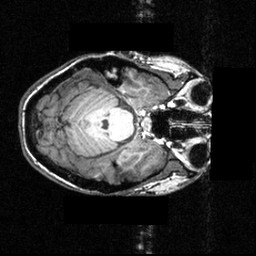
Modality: T1w
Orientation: axial
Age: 26
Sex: female
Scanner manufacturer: siemens
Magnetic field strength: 3.951 T
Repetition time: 1.5 s
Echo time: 0.00335 s